Question: I don't seem to be able to export tfs work items along with their details, is there any way to do this without using TFSIntegrationTools? (I cannot install these at my work).
Specifically I want to be able to export the Description portion of the Work Item details:

e
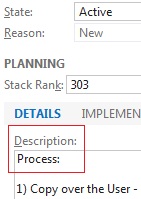
Answer: If all you need is the work item data then I would design a flat query, run it and then open it up in Excel. You can modify which columns are visible. Once open you can save it off or print or form a report in excel or what have you.
Your other options are to query the warehouse in sql server or query in code.
<URL>